Question: I have a simple exercise of connecting to database. Have two methods where one loads batch of Person objects and another of Order objects. Very structurally similar methods yet the one with orders spits:
'''
com.mysql.jdbc.exceptions.jdbc4.MySQLSyntaxErrorException: You have an error in your SQL syntax; check the manual that corresponds to your MySQL server version for the right syntax to use near 'order (order_id,order_no,person_id) VALUES(13,2003,3)' at line 1
'''
The prepared statement for method 2 itself is very simplified - as I tried to figure it out what's wrong. Turned out that adding schema name in front of the "order" in PreparedStatement solves the problem. But I am not satisfied with that. Somewhere schema name is the ps and somewhere as 'setSchema' is clearly bad.
The question is why 'setSchema' won't work in second method when first has no such exception and executes as expected? I did debugging and database field shows for the connection instance shows "ordermanagement" which is the correct name of my schema.
Finally I've run tests separately so the connection is not reused.
Method 1 (which works, no problem)
'''
public int[] personBatchInsert(List<Person> personList) throws SQLException {
int[] insertStatuses = null;
try {
obtainedConnection.setSchema("ordermanagement");
ps = obtainedConnection
.prepareStatement("INSERT INTO person (person_id,last_name,first_name, street,city) VALUES(?,?,?,?,?)");
obtainedConnection.setAutoCommit(false);
for (Person person : personList) {
ps.setLong(1, person.getPersonId());
ps.setString(2, person.getLastName());
ps.setString(3, person.getName());
ps.setString(4, person.getStreet());
ps.setString(5, person.getCity());
ps.addBatch();
}
insertStatuses = ps.executeBatch();
obtainedConnection.commit();
'''
Method 2 (which throws the exception)
'''
public int[] orderBatchInsert(List<Order> orderList) throws SQLException {
int[] insertStatuses = null;
try {
obtainedConnection.setSchema("ordermanagement");
ps = obtainedConnection
.prepareStatement("INSERT INTO order (order_id,order_no,person_id) VALUES(13,2003,3)");
obtainedConnection.setAutoCommit(false);
ps.execute(); // here exception is triggered
obtainedConnection.commit();
'''

I hope it is really typo somewhere but I just fail to see it.
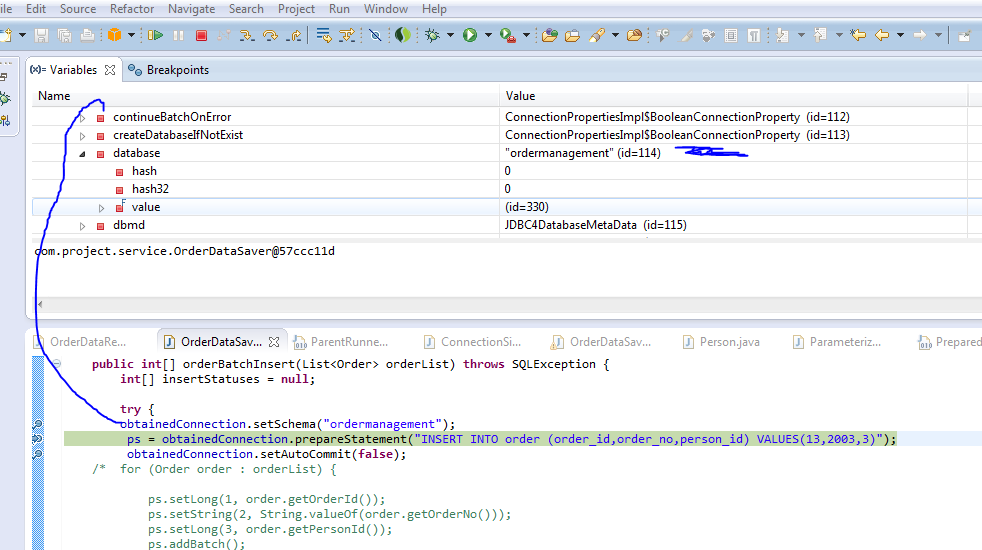
Answer: 'ORDER' is a keyword, part of 'ORDER BY' and needs to be quoted;
'''
INSERT INTO 'order' (order_id,order_no,person_id) VALUES(13,2003,3)
'''